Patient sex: F
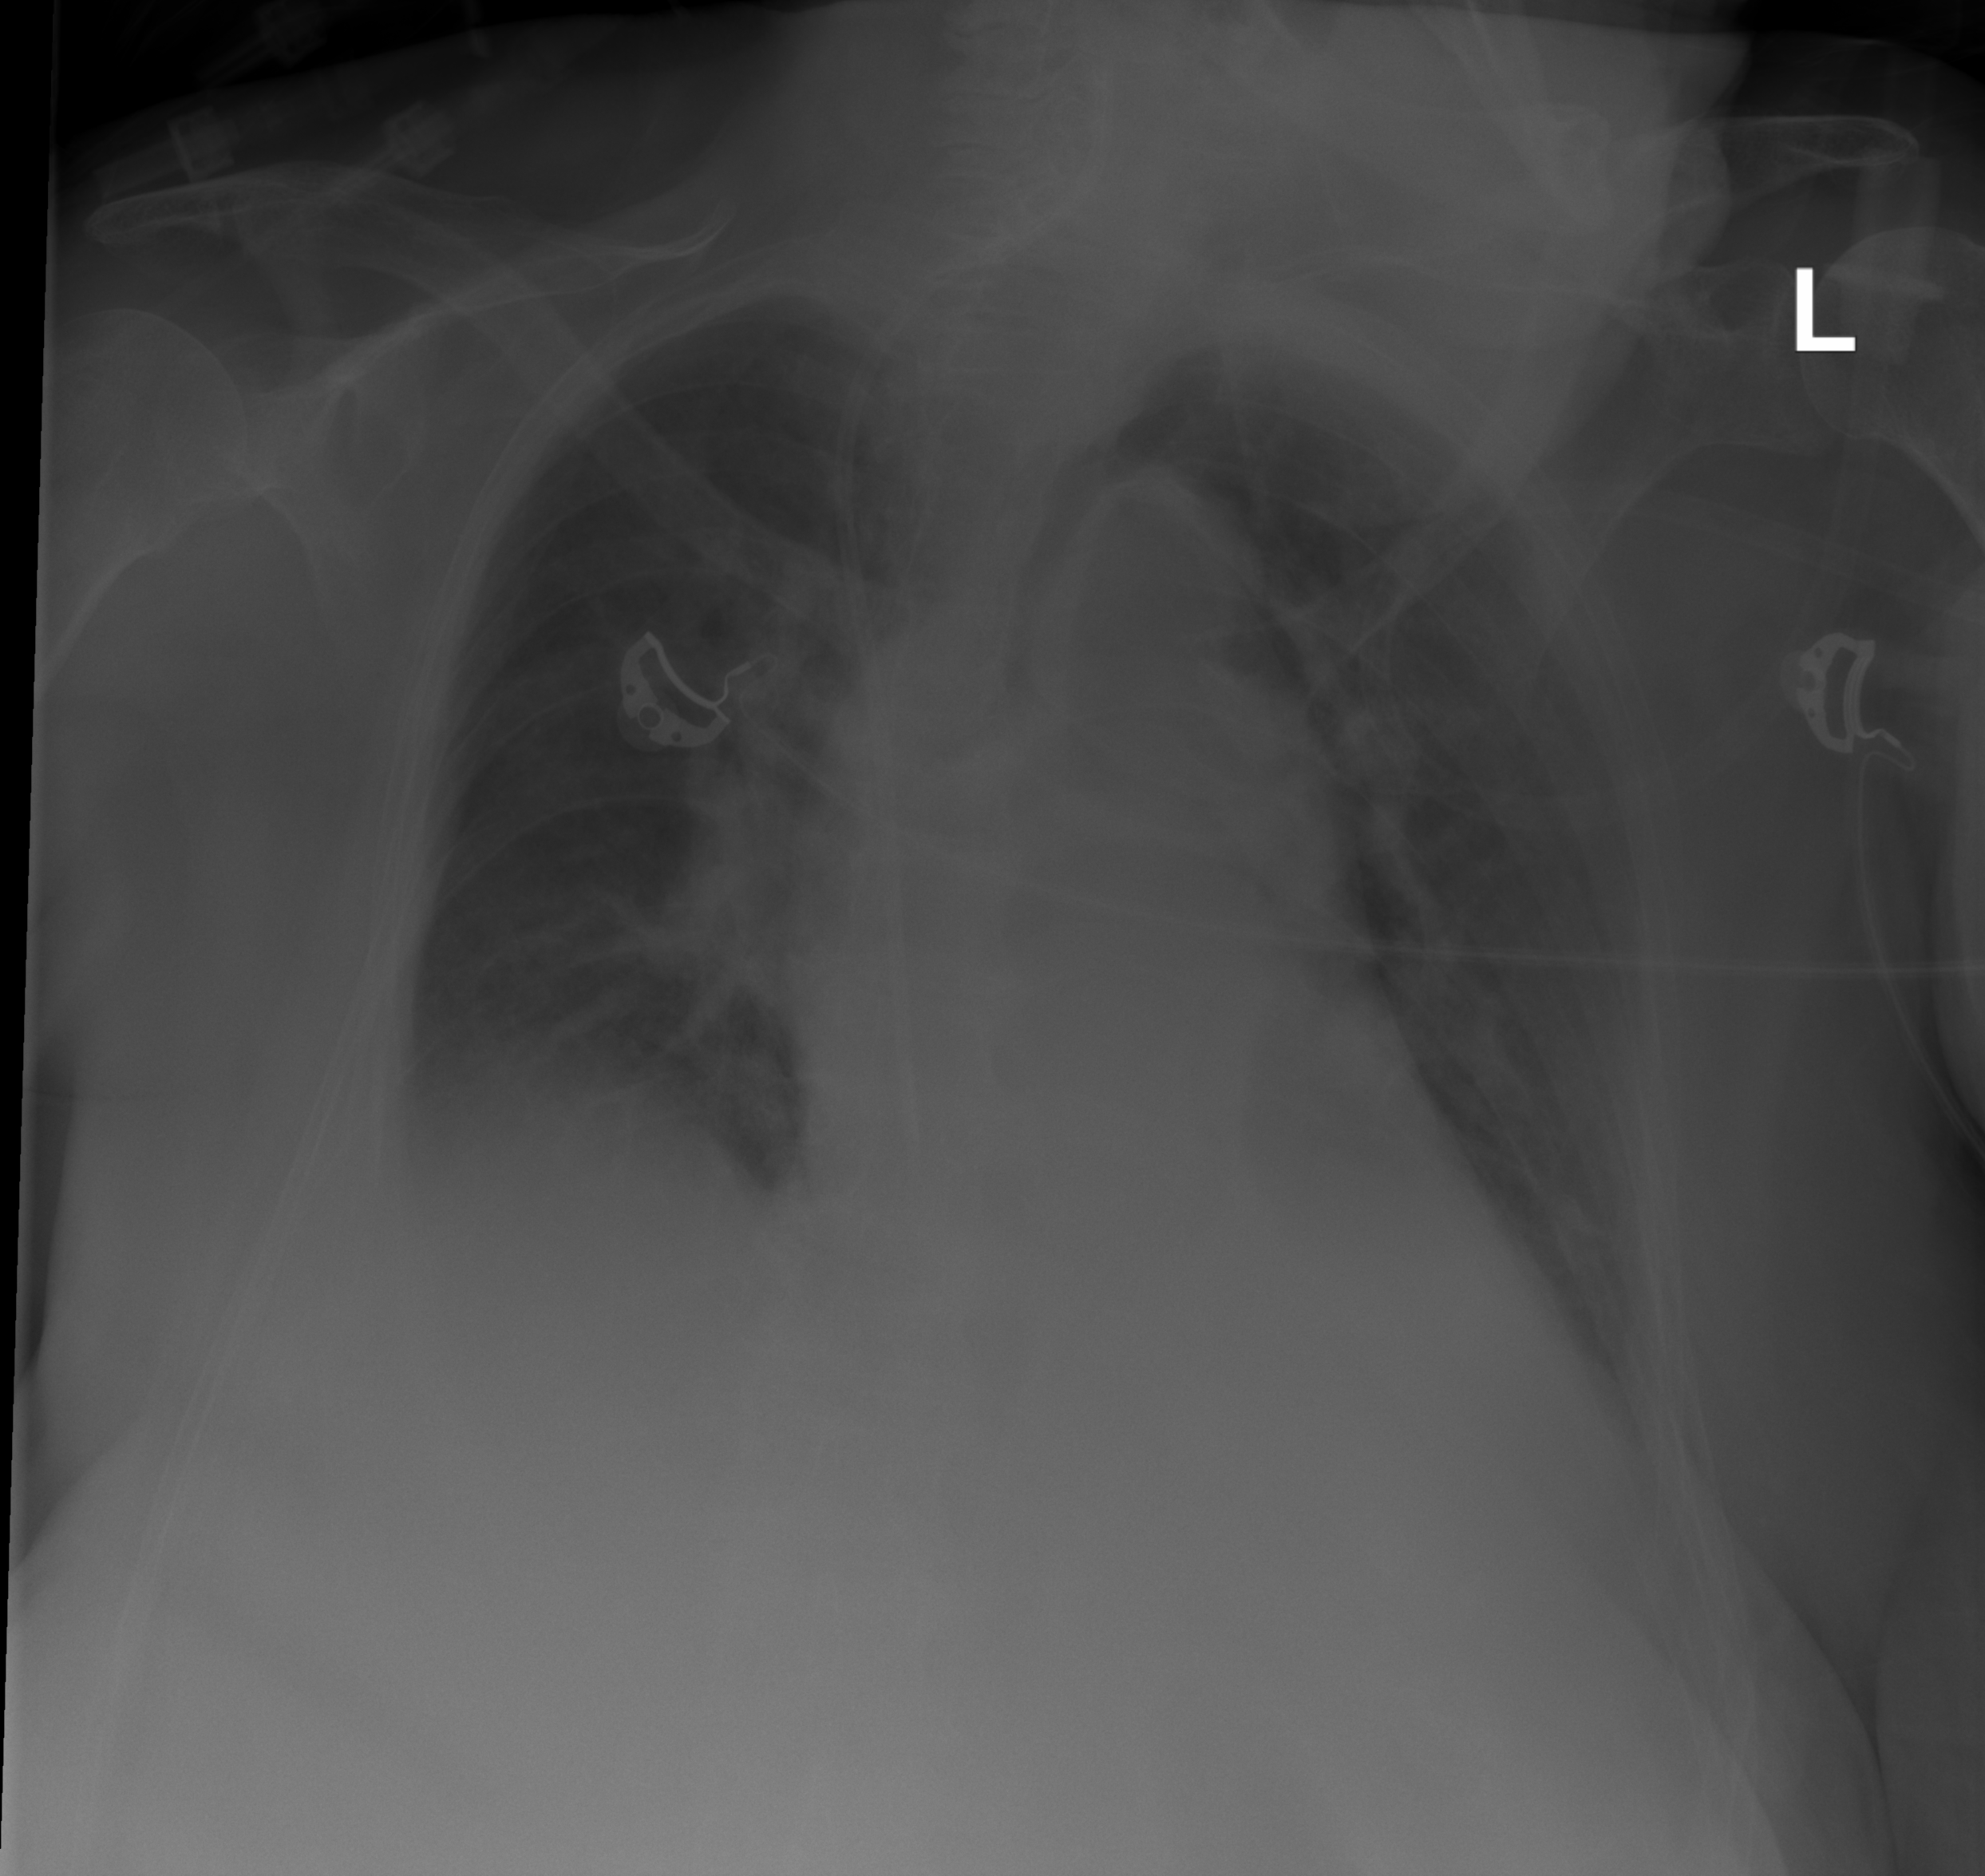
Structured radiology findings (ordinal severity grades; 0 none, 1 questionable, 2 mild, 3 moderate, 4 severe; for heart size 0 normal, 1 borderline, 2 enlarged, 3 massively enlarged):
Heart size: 1
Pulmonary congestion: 0
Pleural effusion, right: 2
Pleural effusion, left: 0
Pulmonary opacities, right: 1
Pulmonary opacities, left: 0
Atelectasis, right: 2
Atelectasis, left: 0